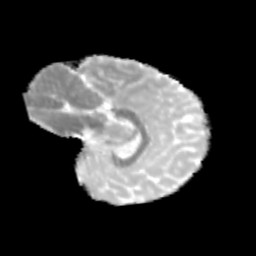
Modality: MD
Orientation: sagittal
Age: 12
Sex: male
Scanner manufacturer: siemens
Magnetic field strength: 3 T
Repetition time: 3.8 s
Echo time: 0.07 s